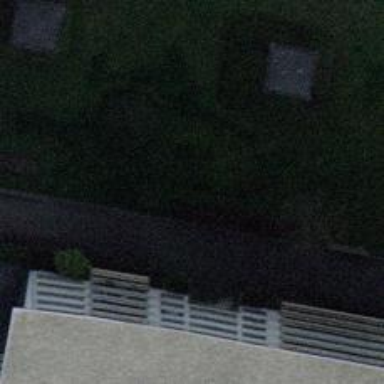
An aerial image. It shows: Bench for seating.